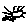
Label: sun